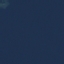
Label: SeaLake